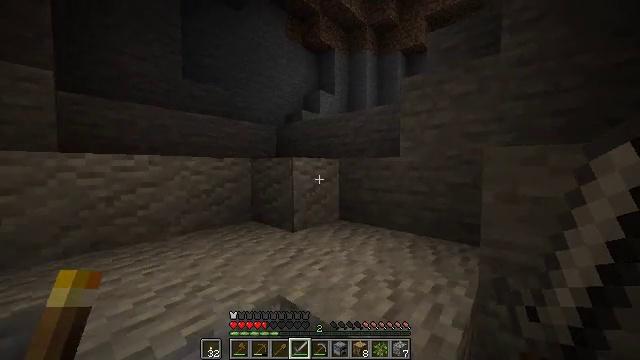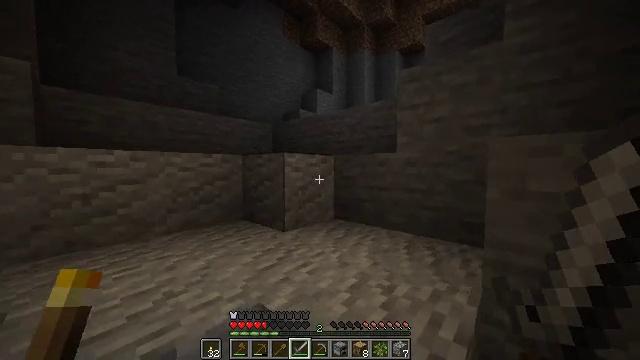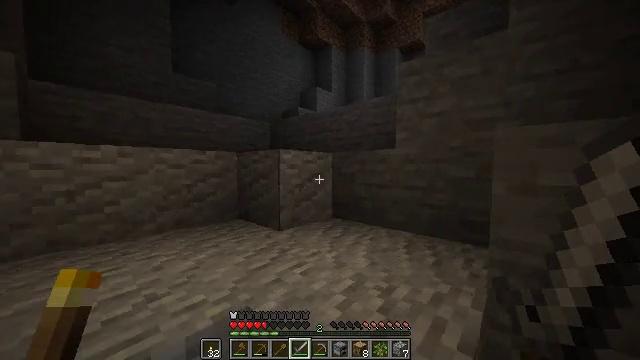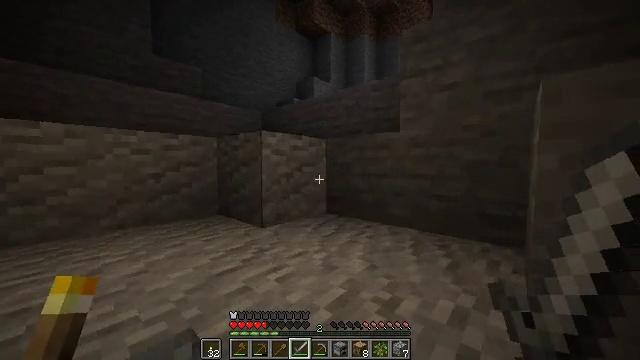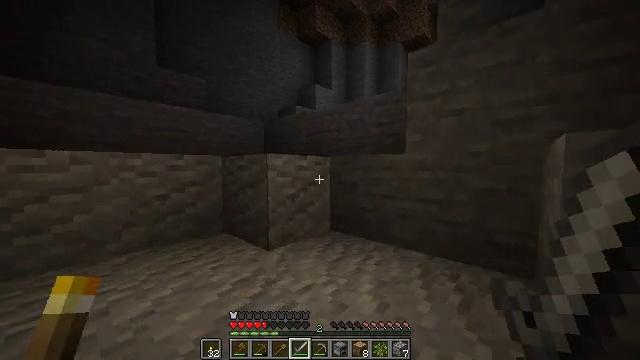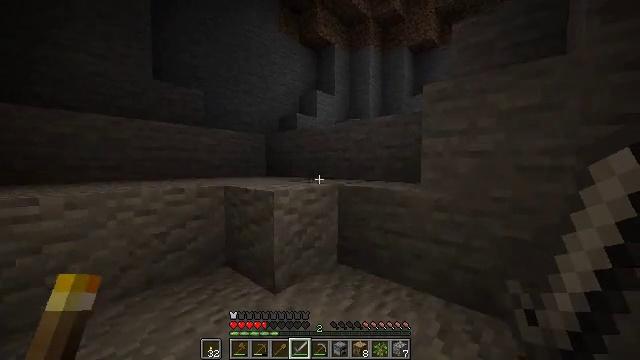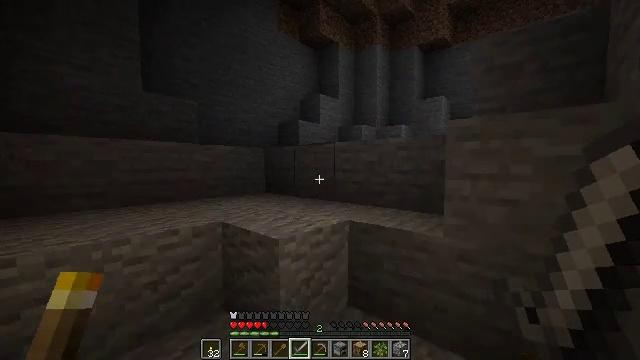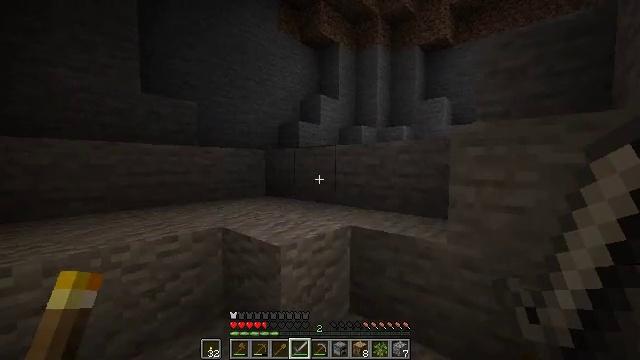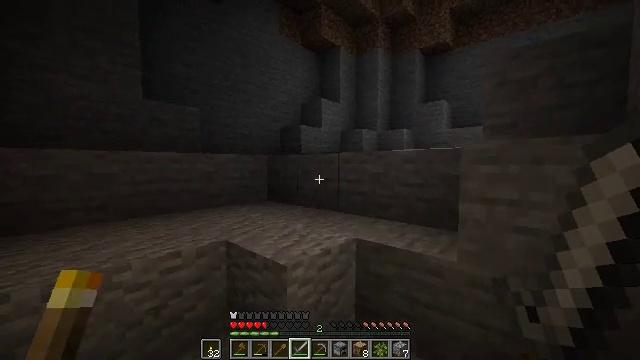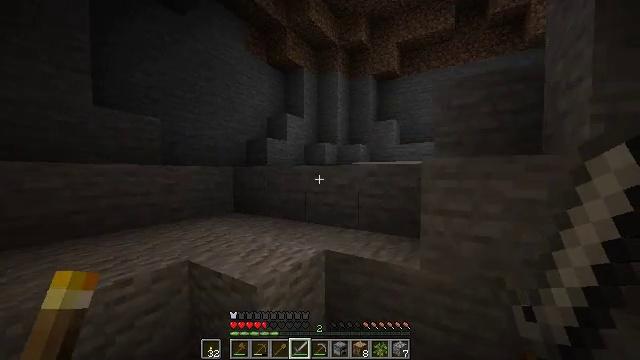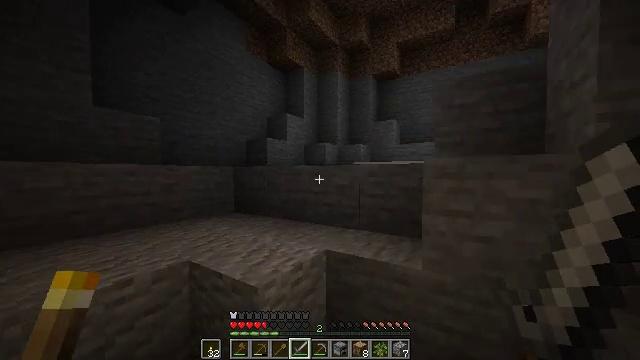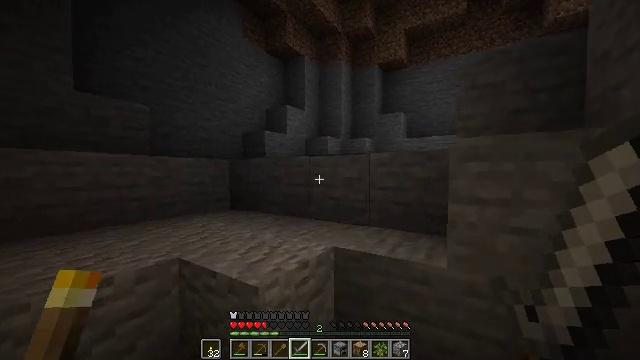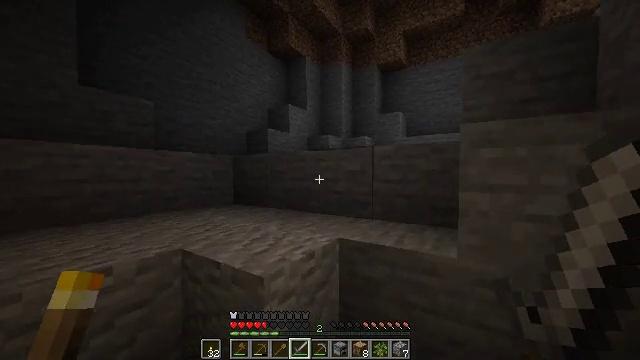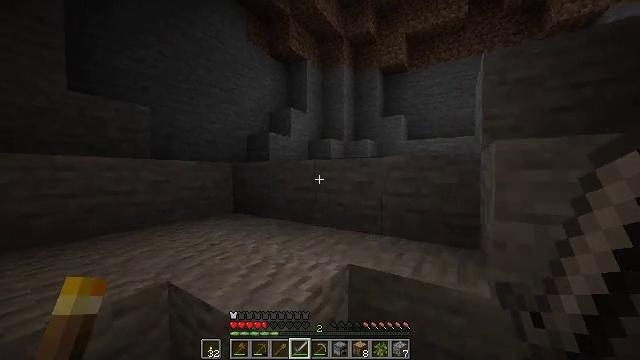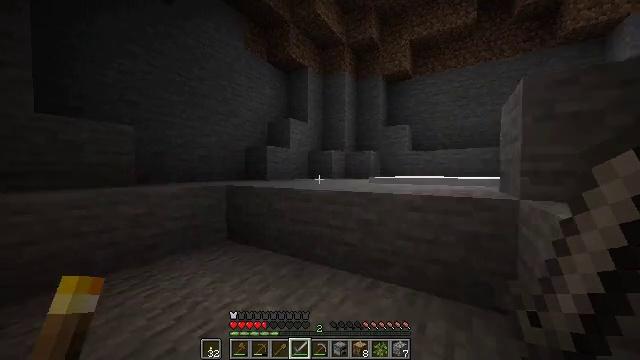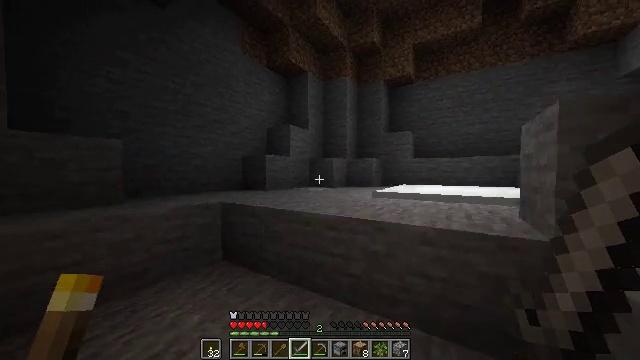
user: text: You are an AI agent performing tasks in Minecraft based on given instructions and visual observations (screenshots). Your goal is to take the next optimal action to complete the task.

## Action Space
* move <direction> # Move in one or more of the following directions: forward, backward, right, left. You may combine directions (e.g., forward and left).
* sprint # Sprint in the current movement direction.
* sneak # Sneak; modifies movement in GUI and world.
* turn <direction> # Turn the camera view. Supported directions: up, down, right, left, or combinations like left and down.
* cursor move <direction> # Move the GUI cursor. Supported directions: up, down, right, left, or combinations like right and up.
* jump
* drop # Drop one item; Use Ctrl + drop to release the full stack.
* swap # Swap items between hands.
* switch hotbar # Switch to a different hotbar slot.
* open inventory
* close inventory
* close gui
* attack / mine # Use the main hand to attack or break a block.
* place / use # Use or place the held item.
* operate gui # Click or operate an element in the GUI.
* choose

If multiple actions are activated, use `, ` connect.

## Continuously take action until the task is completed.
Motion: motion action
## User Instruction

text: Gather snow with a shovel.
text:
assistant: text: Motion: move forward, sprint, jump
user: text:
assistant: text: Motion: move forward, sprint, jump
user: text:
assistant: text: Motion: move forward, sprint, jump
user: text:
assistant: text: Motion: move forward, jump
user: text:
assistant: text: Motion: move forward, sprint, jump
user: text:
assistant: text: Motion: move forward, sprint, jump
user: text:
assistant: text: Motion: move forward, sprint, jump
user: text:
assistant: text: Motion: move forward, sprint
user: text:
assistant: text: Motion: move forward, sprint, turn right and up
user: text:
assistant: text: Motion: move forward, sprint
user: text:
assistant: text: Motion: move forward, sprint, jump
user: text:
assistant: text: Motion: move forward, jump
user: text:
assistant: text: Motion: move forward, jump
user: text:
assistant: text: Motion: move forward, jump
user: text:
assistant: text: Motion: move forward, sprint, jump
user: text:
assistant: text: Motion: move forward, sprint
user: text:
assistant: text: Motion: move forward, sprint
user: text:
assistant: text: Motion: move forward, sprint
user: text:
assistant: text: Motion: move forward, sprint, turn right and up
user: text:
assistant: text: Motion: move forward, sprint, turn right and up
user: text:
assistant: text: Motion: move forward, sprint, turn right and up
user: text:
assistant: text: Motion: move forward, sprint, turn right
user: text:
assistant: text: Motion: move forward, sprint, turn right
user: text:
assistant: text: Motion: move forward, sprint, turn right and up
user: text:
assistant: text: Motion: move forward, sprint, turn right and up, jump
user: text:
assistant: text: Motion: move forward, sprint, turn right, jump
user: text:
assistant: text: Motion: move forward, sprint, jump
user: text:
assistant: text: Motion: move forward, sprint, jump
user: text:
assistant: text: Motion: move forward, sprint, jump
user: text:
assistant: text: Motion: move forward, sprint